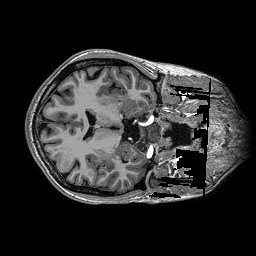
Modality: T1w
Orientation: axial
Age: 24
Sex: female